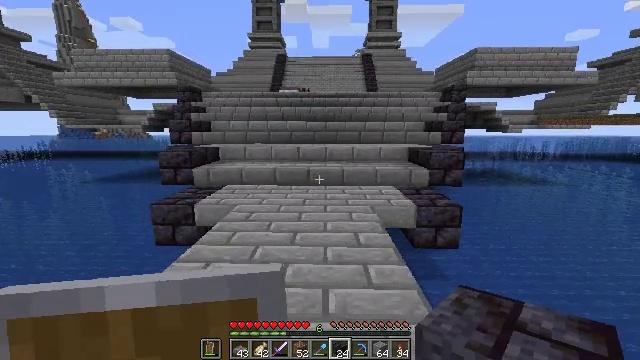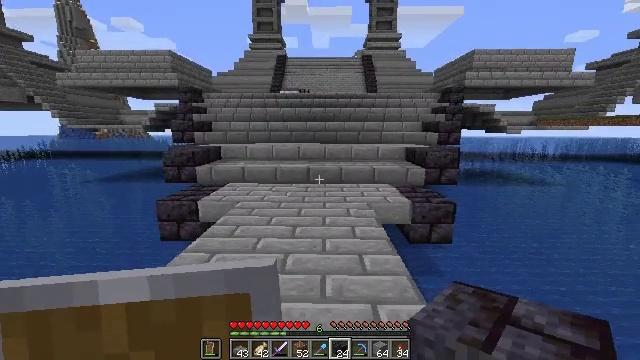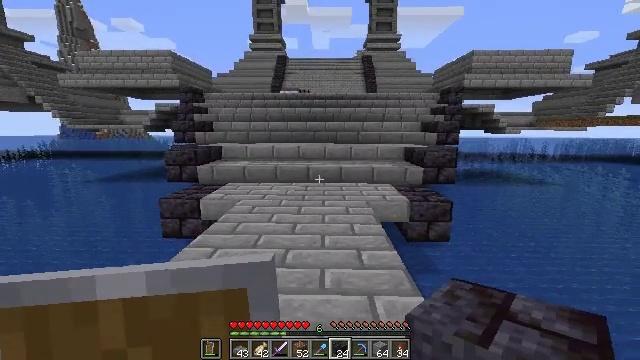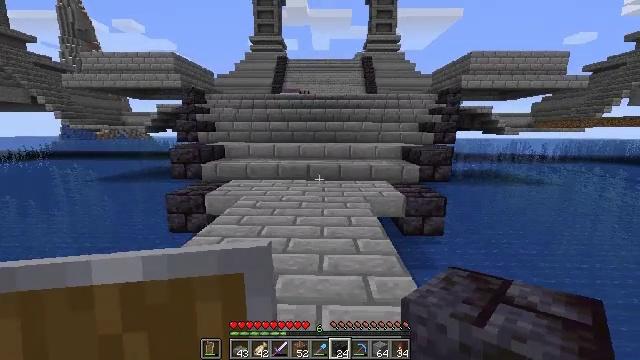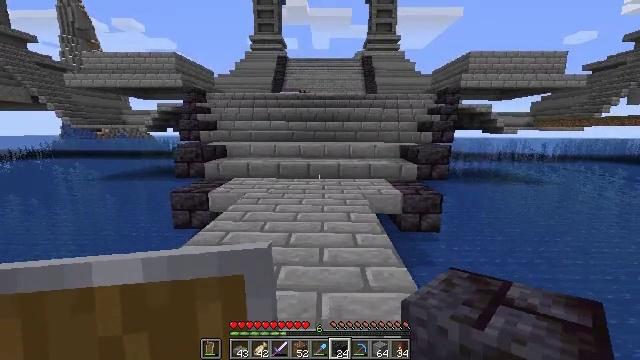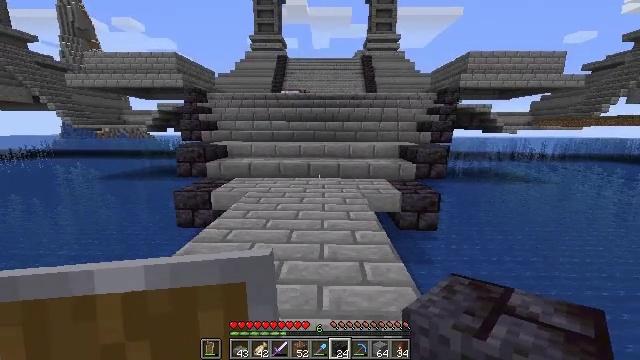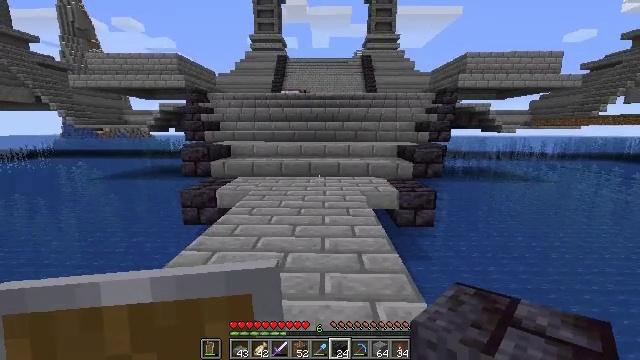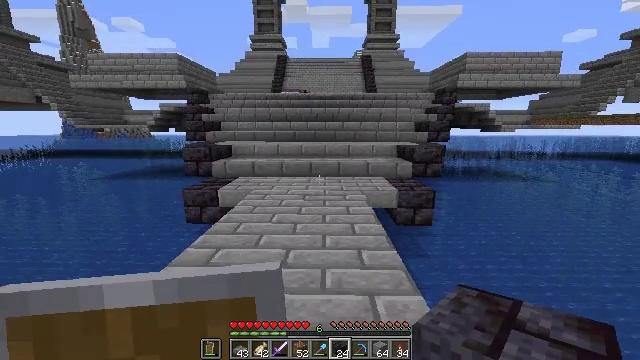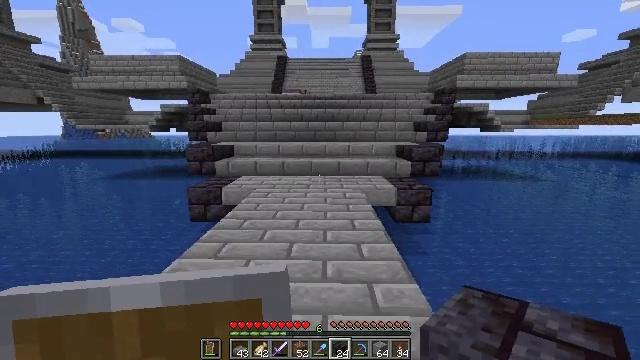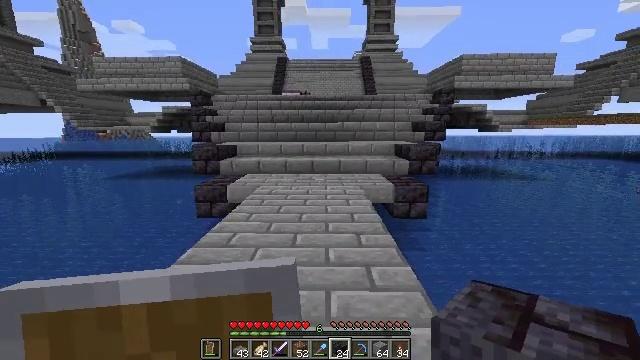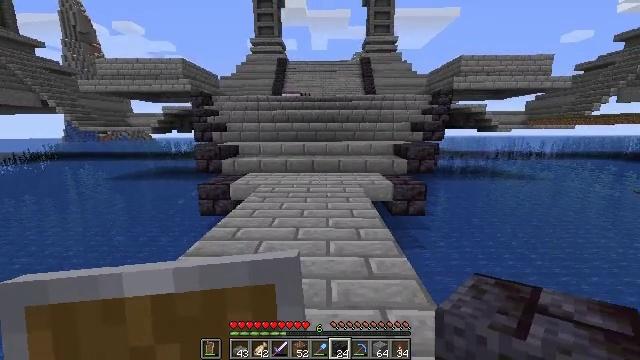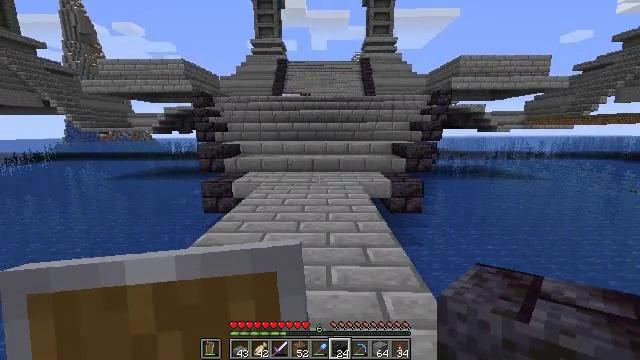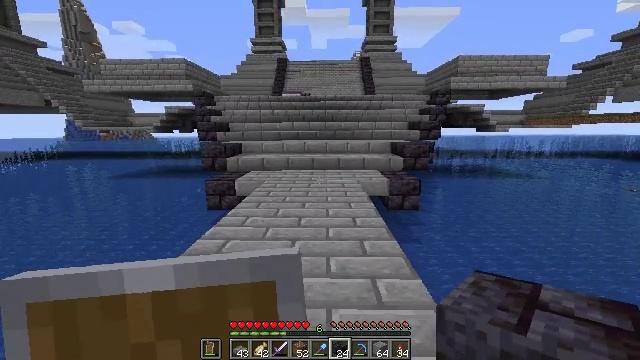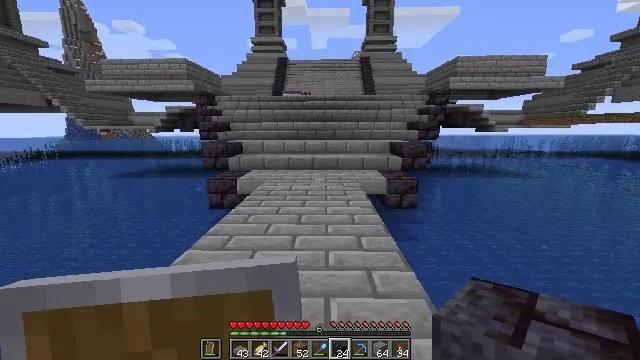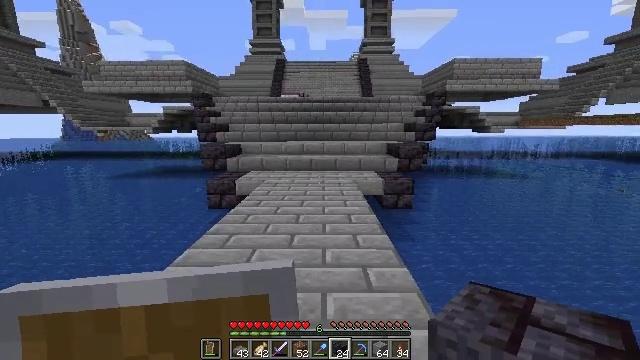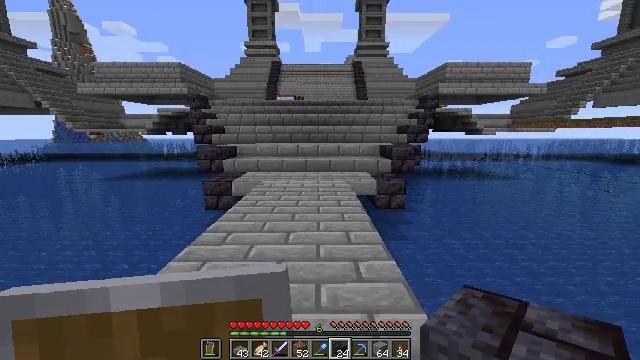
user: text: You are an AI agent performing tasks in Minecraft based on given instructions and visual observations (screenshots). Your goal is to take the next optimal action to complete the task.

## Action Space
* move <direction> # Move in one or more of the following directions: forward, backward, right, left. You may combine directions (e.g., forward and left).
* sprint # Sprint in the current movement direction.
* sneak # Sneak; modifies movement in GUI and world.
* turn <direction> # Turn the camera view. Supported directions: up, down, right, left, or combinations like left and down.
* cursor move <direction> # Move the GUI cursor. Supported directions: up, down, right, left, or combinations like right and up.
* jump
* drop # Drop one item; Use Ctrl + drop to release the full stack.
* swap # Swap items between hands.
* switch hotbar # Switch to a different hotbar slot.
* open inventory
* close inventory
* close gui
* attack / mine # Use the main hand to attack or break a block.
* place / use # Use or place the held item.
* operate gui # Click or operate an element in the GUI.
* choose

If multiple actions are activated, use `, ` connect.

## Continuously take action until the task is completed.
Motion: motion action
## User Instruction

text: Get a stone slab by crafting it.
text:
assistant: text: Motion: move back
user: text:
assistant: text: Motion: move back
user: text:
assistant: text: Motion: move back
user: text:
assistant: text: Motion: move back
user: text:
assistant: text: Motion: move back
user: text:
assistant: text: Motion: move back
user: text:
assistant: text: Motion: move back
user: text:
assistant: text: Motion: move back
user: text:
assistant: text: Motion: move back
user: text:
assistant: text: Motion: move back
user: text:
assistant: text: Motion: move back
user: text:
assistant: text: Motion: move back
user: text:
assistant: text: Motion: move back
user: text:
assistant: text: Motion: move back
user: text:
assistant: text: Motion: move back, turn right
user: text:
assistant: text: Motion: move back
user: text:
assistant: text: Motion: move back, turn left
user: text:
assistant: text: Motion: move back, turn left
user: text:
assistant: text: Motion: turn left
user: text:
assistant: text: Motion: turn left
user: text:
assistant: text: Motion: no_op
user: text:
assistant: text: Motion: no_op
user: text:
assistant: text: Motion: no_op
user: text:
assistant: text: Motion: no_op
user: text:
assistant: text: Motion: no_op
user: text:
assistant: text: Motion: no_op
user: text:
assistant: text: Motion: turn right and up
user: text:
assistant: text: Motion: turn right and up
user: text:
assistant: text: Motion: turn right and up
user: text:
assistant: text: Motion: no_op